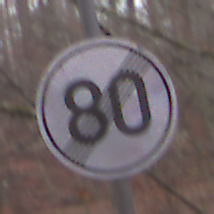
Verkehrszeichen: EndeGeschwindigkeit80
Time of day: Midday
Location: Outdoor (Nature)
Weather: Overcast
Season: Autumn
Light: Natural